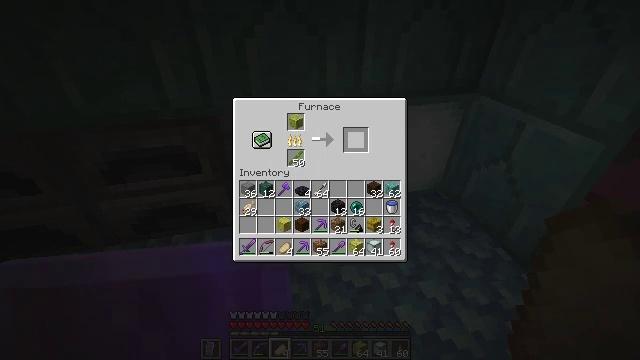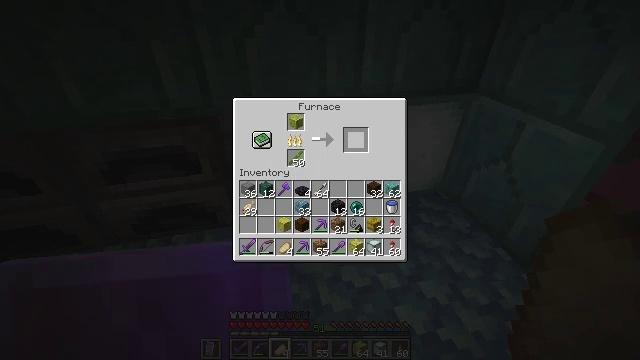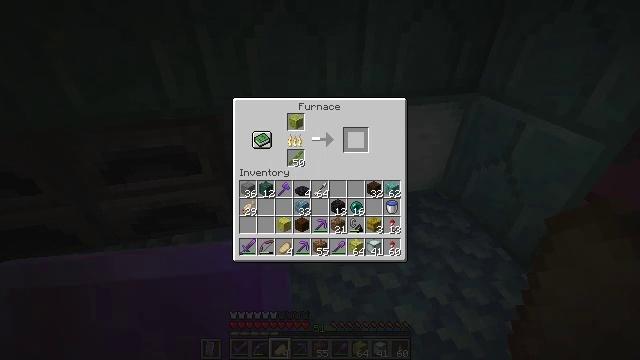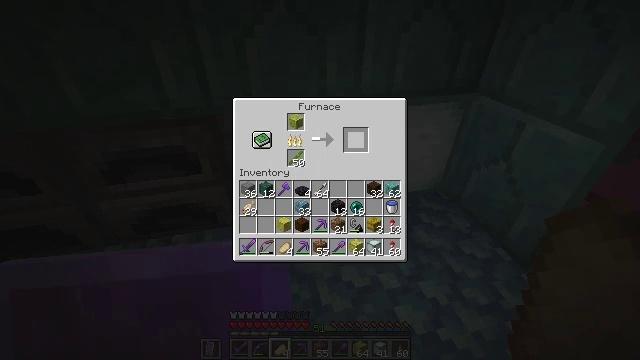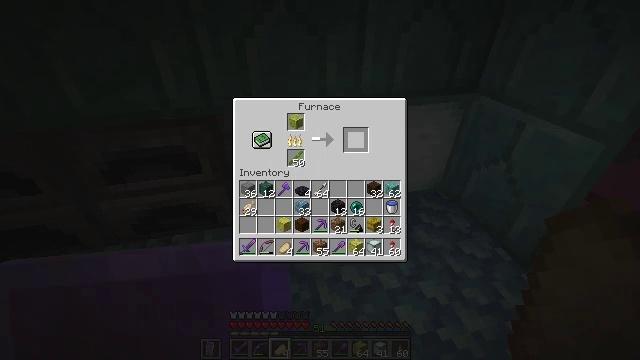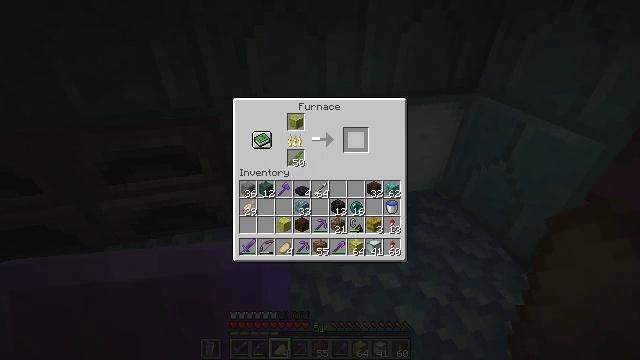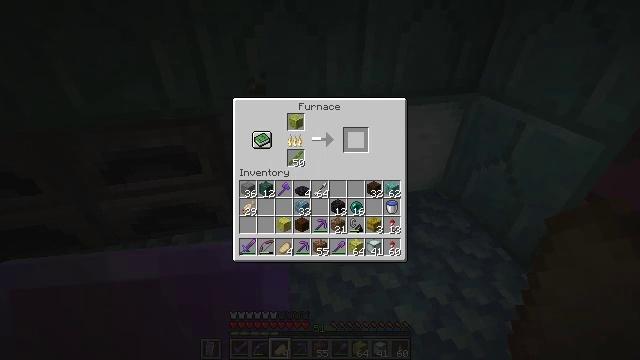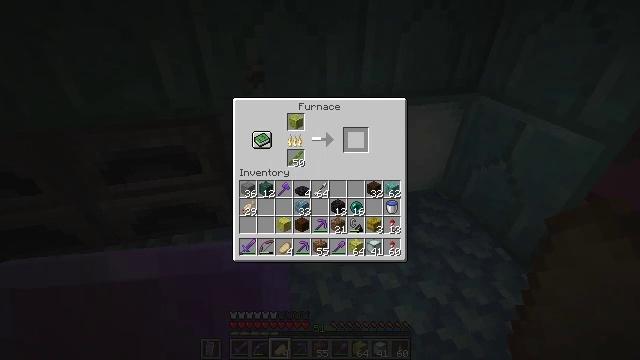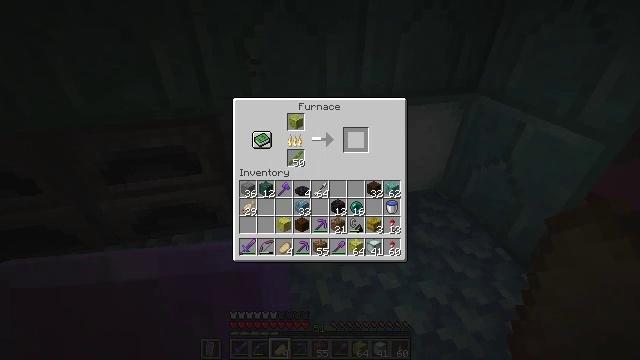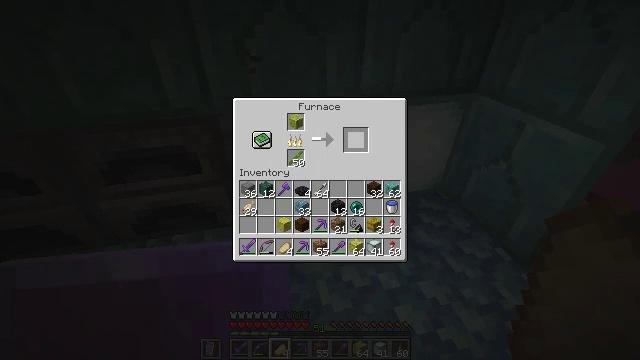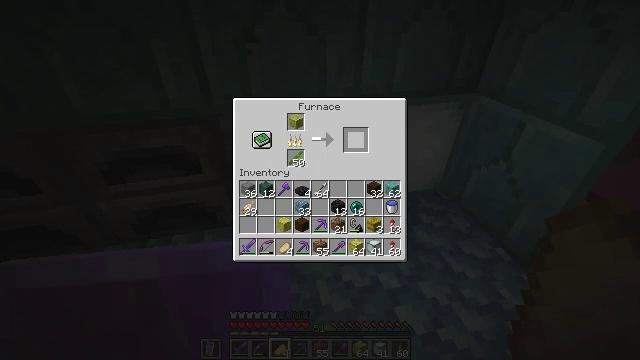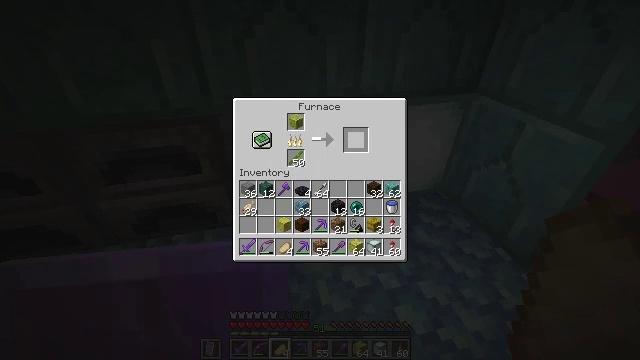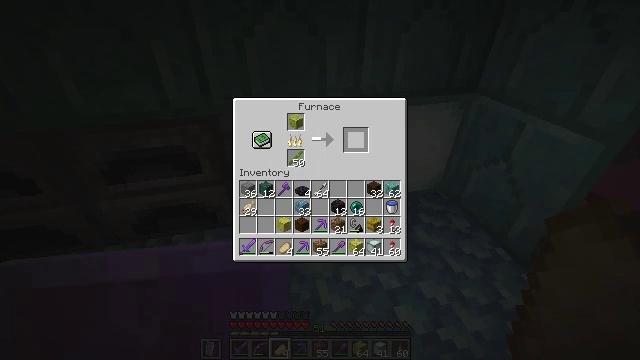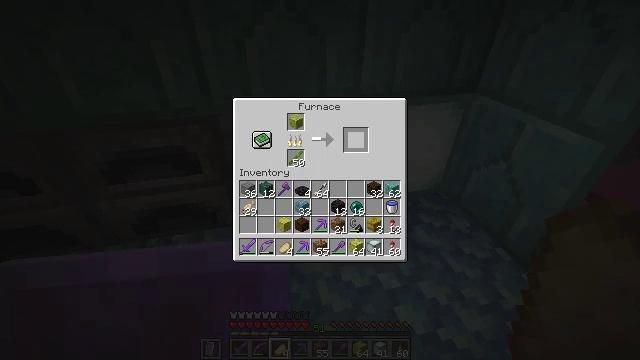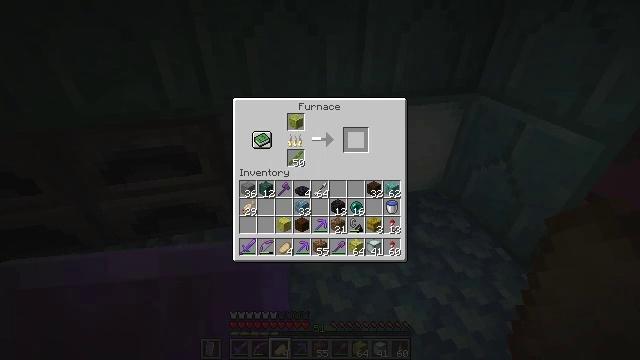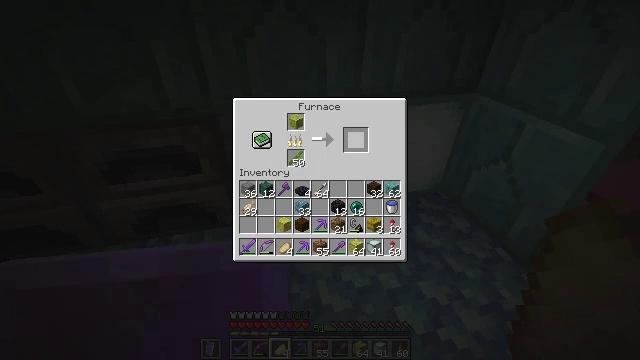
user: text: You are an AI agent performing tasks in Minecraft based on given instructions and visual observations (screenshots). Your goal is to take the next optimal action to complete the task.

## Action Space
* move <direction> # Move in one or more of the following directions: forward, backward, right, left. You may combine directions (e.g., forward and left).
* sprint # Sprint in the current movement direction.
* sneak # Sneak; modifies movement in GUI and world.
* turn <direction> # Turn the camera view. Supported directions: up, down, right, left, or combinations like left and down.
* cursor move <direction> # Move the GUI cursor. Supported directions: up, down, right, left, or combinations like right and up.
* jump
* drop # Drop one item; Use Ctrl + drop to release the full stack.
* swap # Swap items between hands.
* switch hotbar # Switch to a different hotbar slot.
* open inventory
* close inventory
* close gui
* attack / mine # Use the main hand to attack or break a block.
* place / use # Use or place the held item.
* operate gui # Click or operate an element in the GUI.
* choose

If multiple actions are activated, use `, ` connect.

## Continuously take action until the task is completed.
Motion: motion action
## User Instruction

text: craft item sponge
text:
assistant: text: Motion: no_op
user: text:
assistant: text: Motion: no_op
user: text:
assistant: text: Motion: no_op
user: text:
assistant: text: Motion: no_op
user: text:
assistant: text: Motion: no_op
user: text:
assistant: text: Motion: no_op
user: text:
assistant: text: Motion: no_op
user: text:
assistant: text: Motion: no_op
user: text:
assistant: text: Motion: no_op
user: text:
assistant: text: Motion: no_op
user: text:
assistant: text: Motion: no_op
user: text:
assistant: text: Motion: no_op
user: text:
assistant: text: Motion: no_op
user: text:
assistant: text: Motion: no_op
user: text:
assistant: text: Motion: no_op
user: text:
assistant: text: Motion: no_op
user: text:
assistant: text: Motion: no_op
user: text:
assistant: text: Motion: no_op
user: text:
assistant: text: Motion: no_op
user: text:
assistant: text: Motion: no_op
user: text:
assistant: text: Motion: no_op
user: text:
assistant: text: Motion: no_op
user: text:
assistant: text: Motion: no_op
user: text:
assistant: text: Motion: no_op
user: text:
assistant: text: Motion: no_op
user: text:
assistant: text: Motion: no_op
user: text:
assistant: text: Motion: no_op
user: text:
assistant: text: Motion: no_op
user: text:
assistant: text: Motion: no_op
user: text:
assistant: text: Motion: no_op